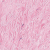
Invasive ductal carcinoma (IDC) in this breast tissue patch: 0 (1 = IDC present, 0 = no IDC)